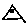
Label: triangle